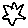
Label: star